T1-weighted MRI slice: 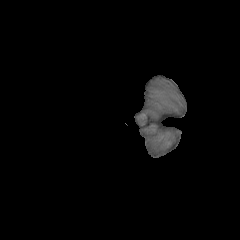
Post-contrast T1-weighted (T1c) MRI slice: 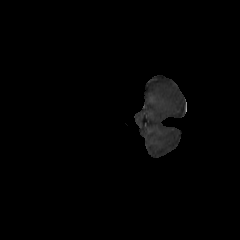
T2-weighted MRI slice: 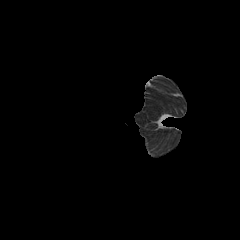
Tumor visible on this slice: no